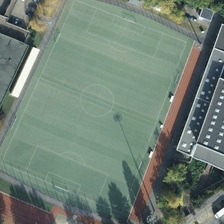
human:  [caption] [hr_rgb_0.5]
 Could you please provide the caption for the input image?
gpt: some green trees and several buildings are around a football field .

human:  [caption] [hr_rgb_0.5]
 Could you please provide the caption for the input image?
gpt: some green trees and several buildings are around a football field .

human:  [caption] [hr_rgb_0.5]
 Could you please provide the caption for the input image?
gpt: some green trees and several buildings are around a football field .

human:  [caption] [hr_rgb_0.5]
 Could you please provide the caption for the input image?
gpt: some green trees and several buildings are around a football field .

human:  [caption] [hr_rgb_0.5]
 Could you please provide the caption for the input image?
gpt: some green trees and several buildings are around a football field .